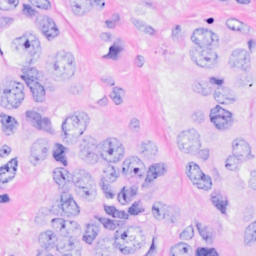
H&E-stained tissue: Breast